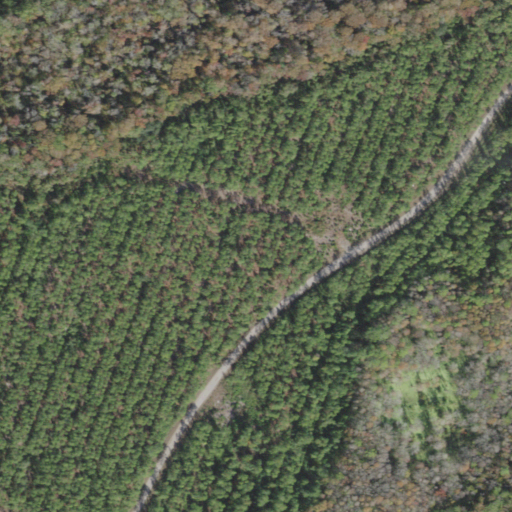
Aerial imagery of ridge(s) in Florida named Scrub Ridge containing woody wetlands, evergreen forest, and deciduous forest